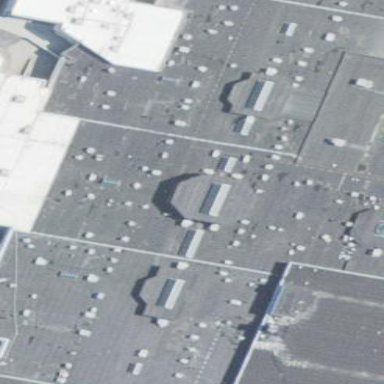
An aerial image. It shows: Retail building in mall.